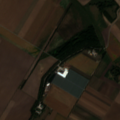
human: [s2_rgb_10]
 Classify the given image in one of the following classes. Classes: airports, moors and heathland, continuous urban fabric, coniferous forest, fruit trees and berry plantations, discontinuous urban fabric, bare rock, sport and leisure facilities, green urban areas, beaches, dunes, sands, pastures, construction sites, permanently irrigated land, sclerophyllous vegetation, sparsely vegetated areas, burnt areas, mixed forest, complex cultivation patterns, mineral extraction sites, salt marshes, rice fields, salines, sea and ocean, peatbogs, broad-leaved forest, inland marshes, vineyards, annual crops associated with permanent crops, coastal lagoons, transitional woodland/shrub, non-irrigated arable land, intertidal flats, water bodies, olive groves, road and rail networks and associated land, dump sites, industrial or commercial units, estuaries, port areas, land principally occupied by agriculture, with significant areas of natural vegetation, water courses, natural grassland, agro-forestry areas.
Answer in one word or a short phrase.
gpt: non-irrigated arable land, land principally occupied by agriculture, with significant areas of natural vegetation